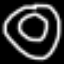
Label: donut